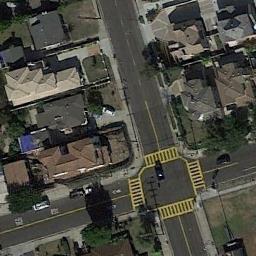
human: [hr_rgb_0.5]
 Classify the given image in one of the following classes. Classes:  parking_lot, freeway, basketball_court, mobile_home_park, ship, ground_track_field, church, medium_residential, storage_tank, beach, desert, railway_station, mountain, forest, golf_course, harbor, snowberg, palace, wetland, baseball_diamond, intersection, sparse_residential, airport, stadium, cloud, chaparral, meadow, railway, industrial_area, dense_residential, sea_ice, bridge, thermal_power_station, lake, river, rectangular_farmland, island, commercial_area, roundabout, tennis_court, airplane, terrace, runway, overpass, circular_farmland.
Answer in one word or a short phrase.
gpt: intersection